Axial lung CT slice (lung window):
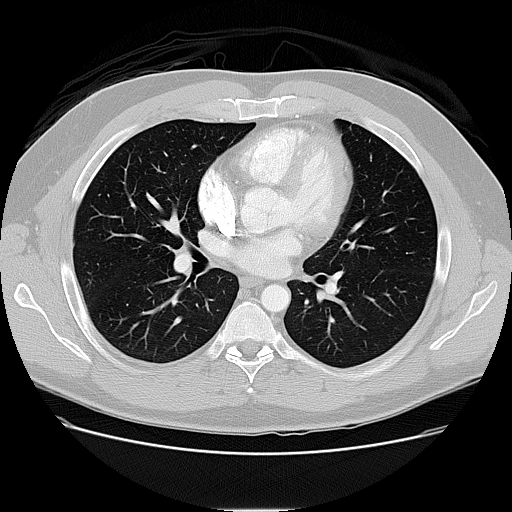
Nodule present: no